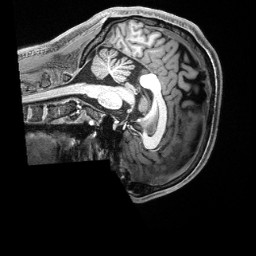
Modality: T1w
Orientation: sagittal
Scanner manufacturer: siemens
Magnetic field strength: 3 T
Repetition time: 2.5 s
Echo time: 0.00231 s